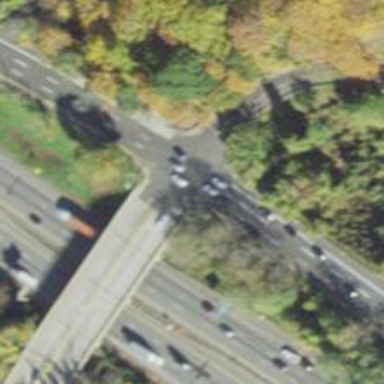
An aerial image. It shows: Unclassified road on bridge.